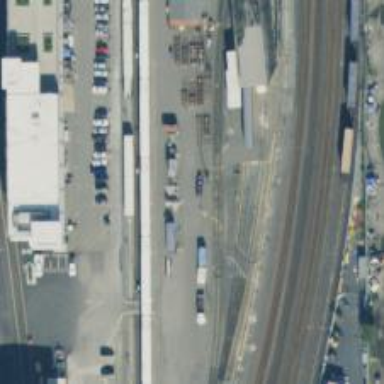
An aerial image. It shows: Railway yard in service.